Question:
I would like to implement a splitView based on the logic relayed in the image shown in Android.
Is it possible to actually do this? If so, could anyone please advise on how I should proceed preferably with an example?
Thanks alot.
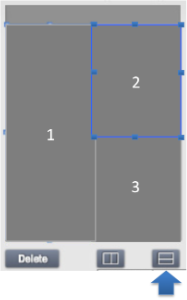
Answer: try this code for xml layout..
'
'''
<LinearLayout
android:id="@+id/linearLayout1"
android:layout_width="wrap_content"
android:layout_height="fill_parent"
android:layout_weight="1"
android:orientation="vertical" >
<View
android:layout_width="wrap_content"
android:layout_height="fill_parent"
android:background="#234567" />
</LinearLayout>
<LinearLayout
android:id="@+id/linearLayout2"
android:layout_width="wrap_content"
android:layout_height="wrap_content"
android:layout_weight="1"
android:background="#ffffff"
android:orientation="vertical"
android:weightSum="2" >
<LinearLayout
android:id="@+id/linearLayout3"
android:layout_width="wrap_content"
android:layout_height="wrap_content"
android:layout_margin="2dip"
android:layout_weight="1"
android:background="#234545"
android:orientation="vertical" >
<View
android:layout_width="wrap_content"
android:layout_height="wrap_content"
android:background="#234567" />
</LinearLayout>
<LinearLayout
android:id="@+id/linearLayout4"
android:layout_width="wrap_content"
android:layout_height="wrap_content"
android:layout_margin="2dip"
android:layout_weight="1"
android:background="#235656"
android:orientation="vertical" >
<View
android:layout_width="wrap_content"
android:layout_height="wrap_content"
android:background="#234567" />
</LinearLayout>
</LinearLayout>
</LinearLayout>'
'''